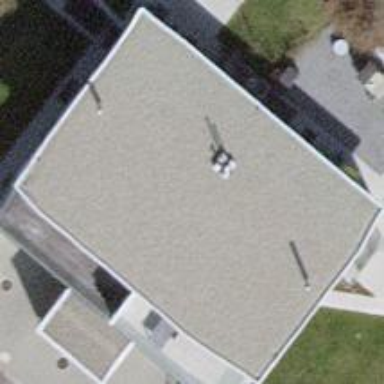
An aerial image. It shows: Building with tiled roof.